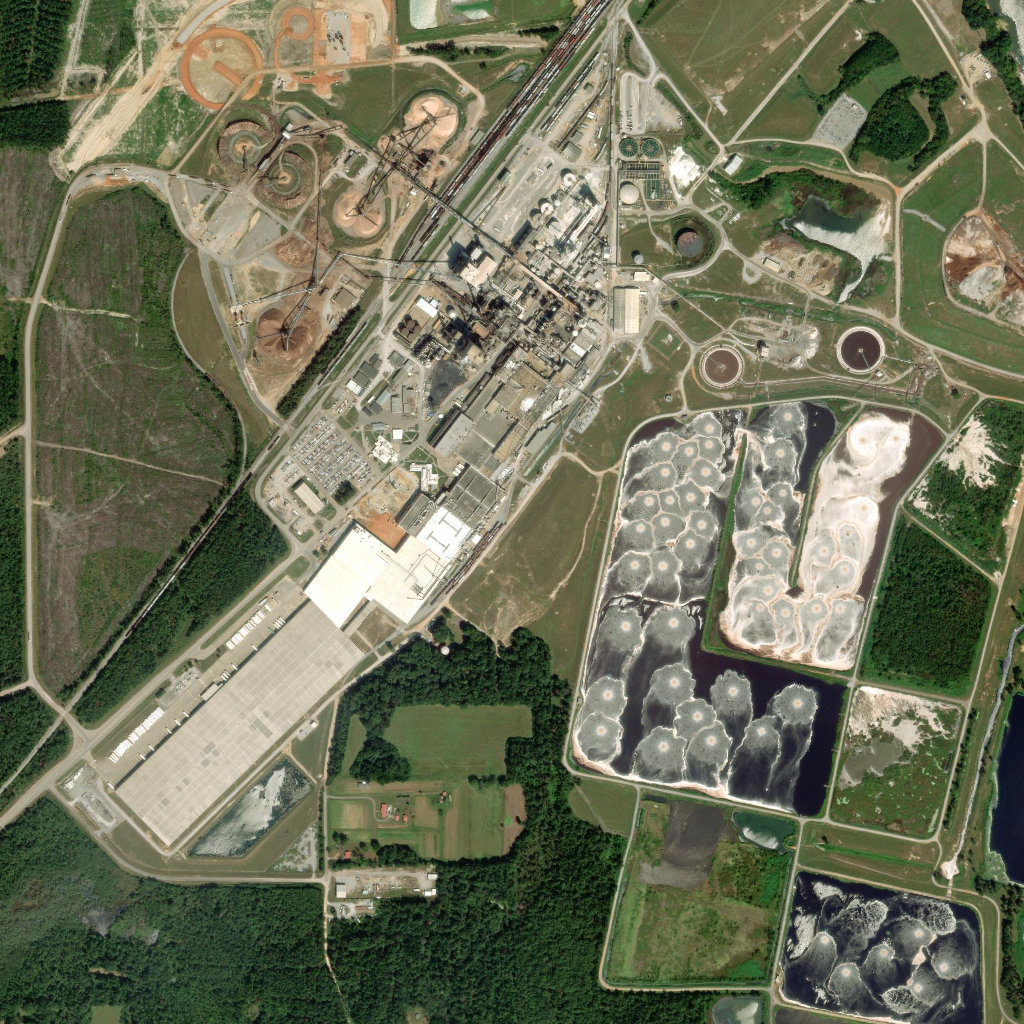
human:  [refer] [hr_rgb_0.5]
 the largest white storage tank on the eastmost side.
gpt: <box>[[59, 17, 62, 20, 0]]</box>